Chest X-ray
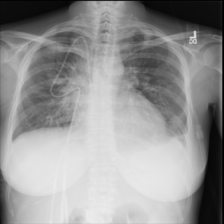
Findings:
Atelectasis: negative
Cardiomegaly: negative
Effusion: negative
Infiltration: negative
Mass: negative
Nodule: negative
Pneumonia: negative
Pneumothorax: negative
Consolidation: negative
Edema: negative
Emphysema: negative
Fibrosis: negative
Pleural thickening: negative
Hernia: negative